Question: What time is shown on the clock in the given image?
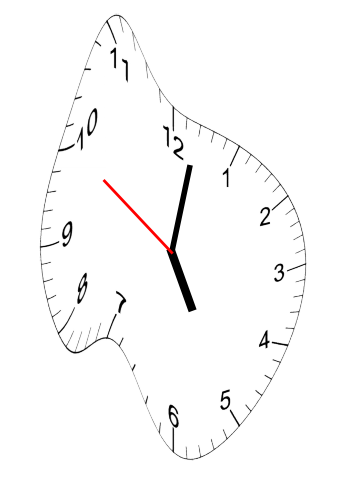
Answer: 05:01:50